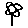
Label: flower